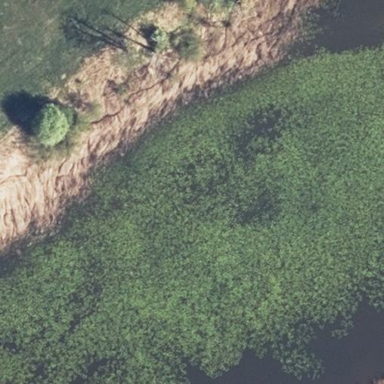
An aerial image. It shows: Reedbed wetland area.